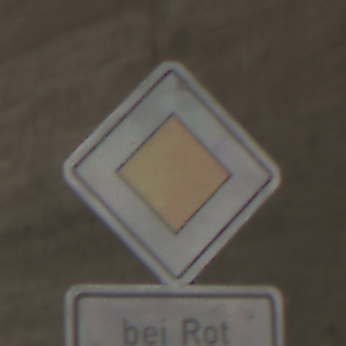
Verkehrszeichen: Vorfahrtsstrasse
Zusatzzeichen unten: HinweisDurchVerbaleAngabe5
Umgebung: Roofed, Tunnel
Tageszeit: Midday
Wetter: NotSpecified
Licht: Natural
Jahreszeit: NotSpecified
Kontrast: MediumContrast